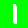
Digit: 1